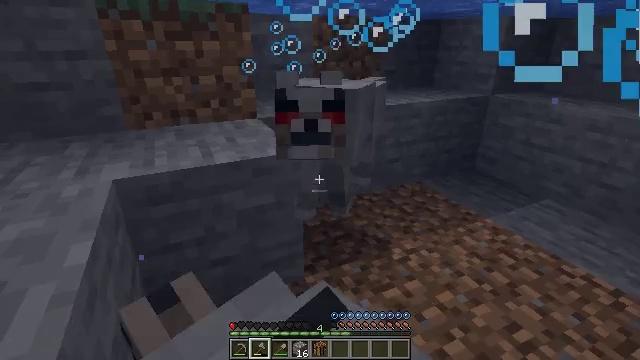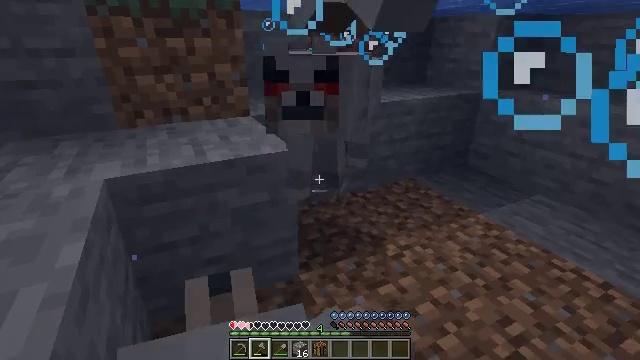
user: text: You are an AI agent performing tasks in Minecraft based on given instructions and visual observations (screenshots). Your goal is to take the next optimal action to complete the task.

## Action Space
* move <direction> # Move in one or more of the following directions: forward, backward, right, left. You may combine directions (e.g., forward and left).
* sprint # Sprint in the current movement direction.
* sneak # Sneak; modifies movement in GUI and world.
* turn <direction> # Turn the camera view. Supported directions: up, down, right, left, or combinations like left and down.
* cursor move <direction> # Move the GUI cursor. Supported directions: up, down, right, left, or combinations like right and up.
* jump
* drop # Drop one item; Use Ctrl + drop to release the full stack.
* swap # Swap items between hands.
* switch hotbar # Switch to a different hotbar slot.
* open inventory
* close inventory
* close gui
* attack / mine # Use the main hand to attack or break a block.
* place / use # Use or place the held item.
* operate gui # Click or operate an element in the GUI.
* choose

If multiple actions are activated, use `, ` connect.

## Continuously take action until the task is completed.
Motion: motion action
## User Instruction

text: Kill the wolf.
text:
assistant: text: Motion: turn right, attack / mine
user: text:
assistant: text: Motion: attack / mine